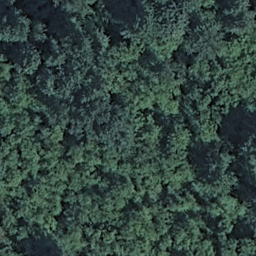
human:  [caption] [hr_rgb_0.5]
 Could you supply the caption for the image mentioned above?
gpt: There are lots of dark green trees in the dense forest .

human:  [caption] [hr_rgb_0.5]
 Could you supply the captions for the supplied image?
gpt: This is a dense forest with lots of dark green trees .

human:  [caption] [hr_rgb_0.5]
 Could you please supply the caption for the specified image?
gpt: There are lots of dark green plants in the dense forest .

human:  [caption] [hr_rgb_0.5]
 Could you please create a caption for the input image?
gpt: Lots of dark green trees constitute a dense forest .

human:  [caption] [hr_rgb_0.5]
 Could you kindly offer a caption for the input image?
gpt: Lots of dark green trees constitute a dense forest .